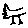
Label: bird